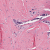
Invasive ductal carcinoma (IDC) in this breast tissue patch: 0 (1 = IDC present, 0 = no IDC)